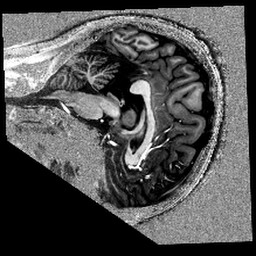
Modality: UNIT1
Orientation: sagittal
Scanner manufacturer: siemens
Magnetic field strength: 6.98 T
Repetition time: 5 s
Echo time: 0.00251 s